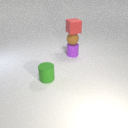
small red rubber cube above small purple rubber cylinder